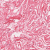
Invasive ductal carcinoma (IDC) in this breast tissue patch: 0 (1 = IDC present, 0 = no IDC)